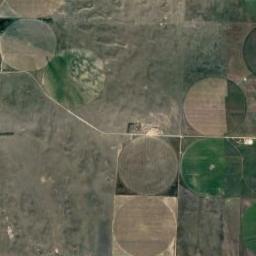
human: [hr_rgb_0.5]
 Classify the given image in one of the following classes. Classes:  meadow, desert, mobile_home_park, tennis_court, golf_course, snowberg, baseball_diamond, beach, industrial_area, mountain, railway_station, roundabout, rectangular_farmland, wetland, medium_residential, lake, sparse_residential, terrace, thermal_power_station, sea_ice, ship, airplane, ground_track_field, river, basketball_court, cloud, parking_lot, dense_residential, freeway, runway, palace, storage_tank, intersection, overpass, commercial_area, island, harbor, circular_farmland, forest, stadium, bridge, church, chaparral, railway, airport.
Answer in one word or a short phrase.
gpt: circular_farmland